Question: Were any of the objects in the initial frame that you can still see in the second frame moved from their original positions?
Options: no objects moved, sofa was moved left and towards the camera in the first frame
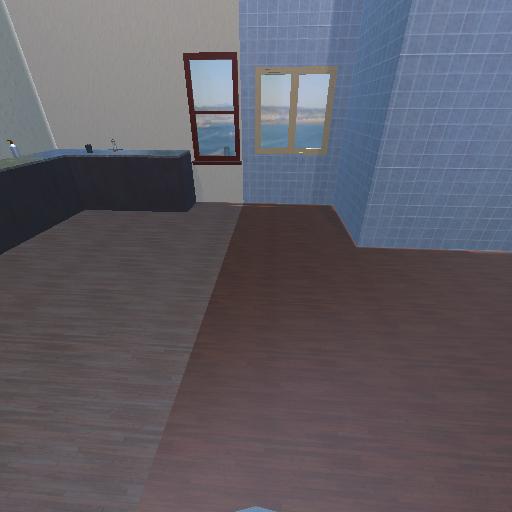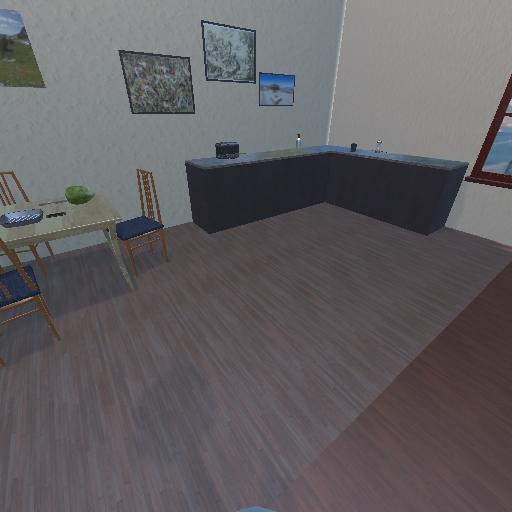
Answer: no objects moved